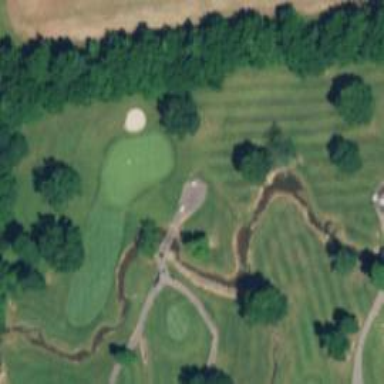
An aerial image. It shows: Path designated for golf carts.